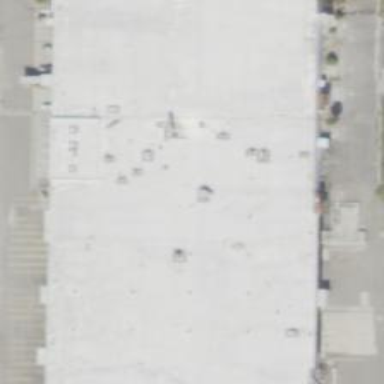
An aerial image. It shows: Warehouse building.